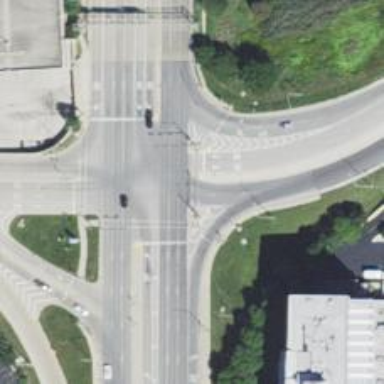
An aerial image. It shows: Footway with marked crossing that includes pedestrian island. The crossing is marked with lines.